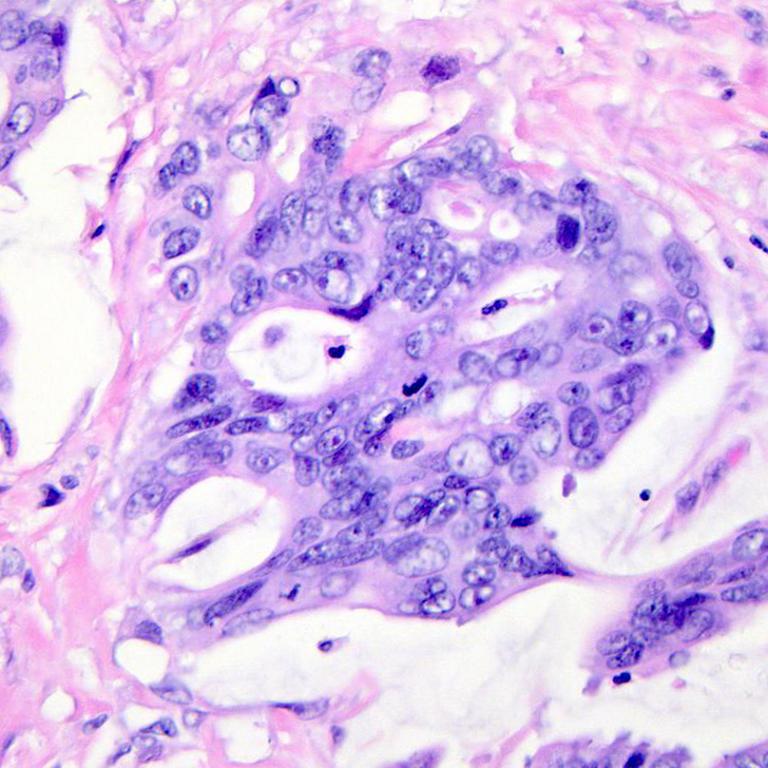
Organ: colon
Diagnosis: adenocarcinomas